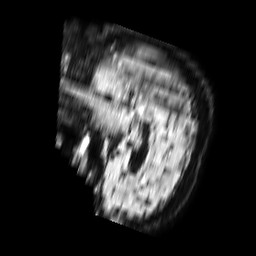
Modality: FLAIR
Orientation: sagittal
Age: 77
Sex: male
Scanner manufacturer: philips
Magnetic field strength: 1.5 T
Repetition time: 6 s
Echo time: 0.1032 s